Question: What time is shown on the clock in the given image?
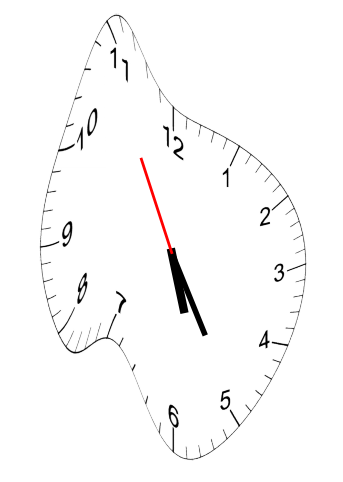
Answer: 05:24:55